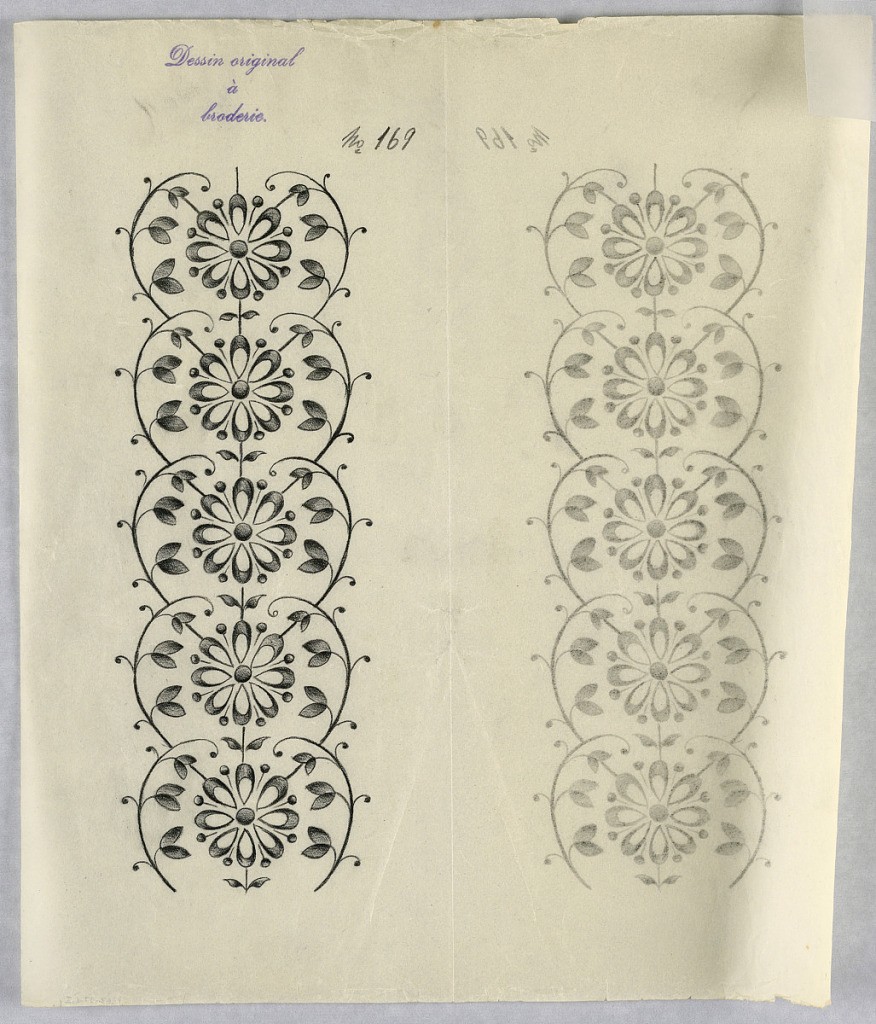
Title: Designs for embroidery
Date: ca. 1890
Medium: Black crayon on tracing paper
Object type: Drawing
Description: Designs of abstract floral patterns for panels and borders. Each drawing stamped at top: "Dessin original a broderie." Designs numbered 169 (I)